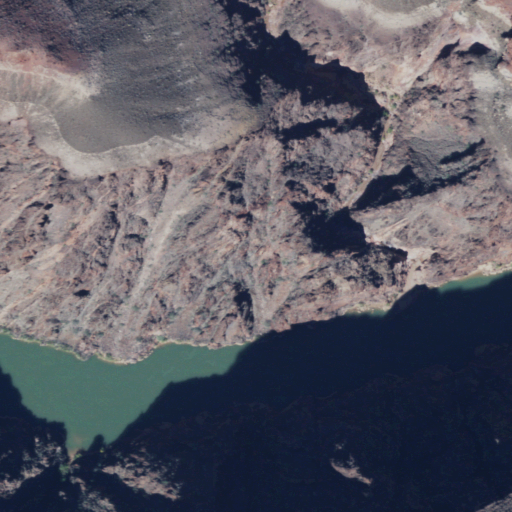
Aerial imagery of valley in Arizona named Asbestos Canyon containing shrub, barren land, open water, and grassland